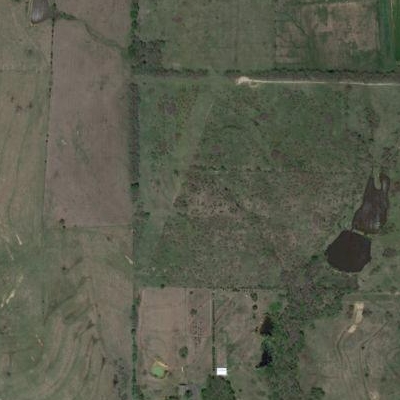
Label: Grass